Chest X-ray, AP view. Patient: 32 years old, sex F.
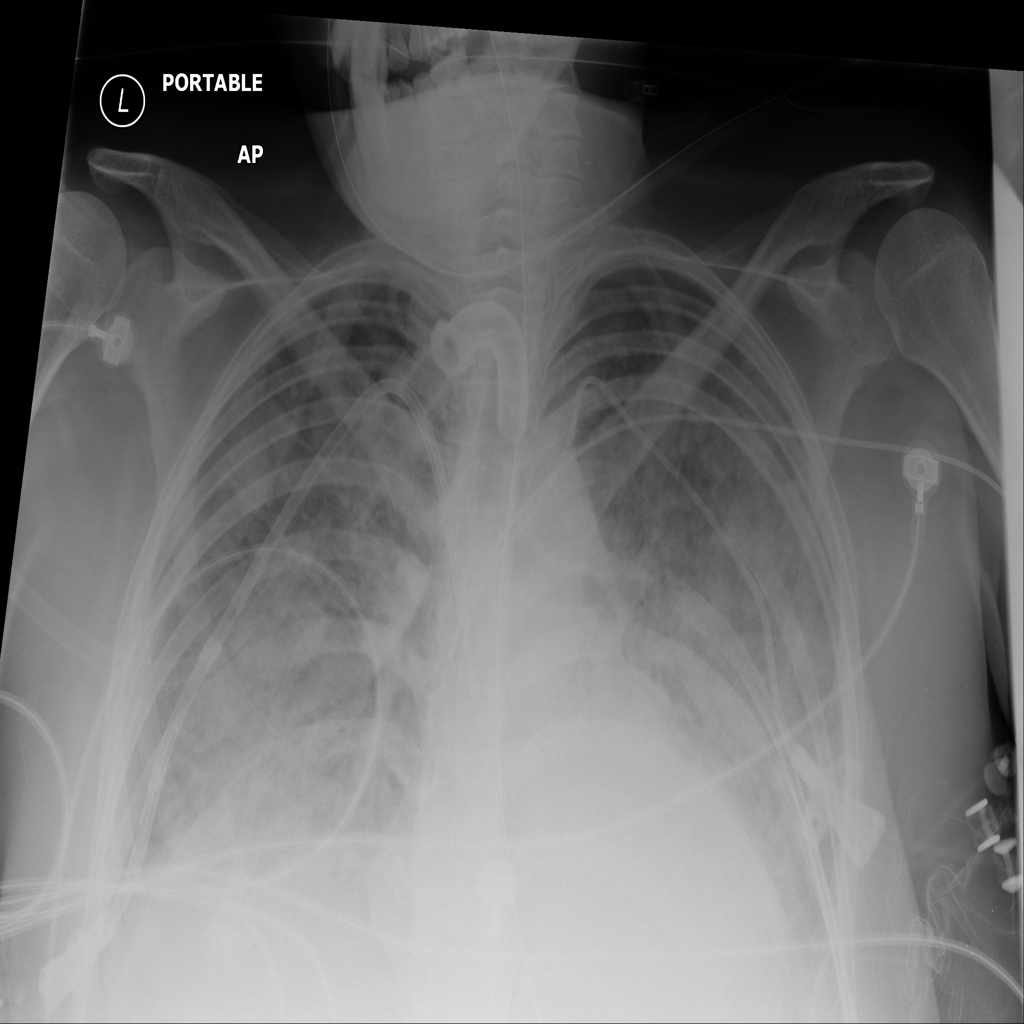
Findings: Infiltration